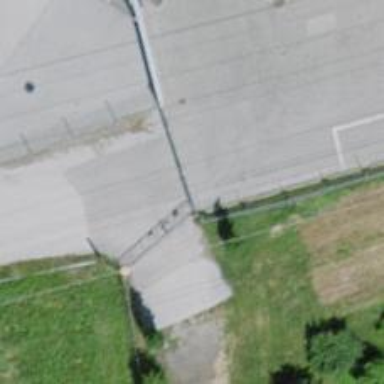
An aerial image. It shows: Gate.